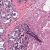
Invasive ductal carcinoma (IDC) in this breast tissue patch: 0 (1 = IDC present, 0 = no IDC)